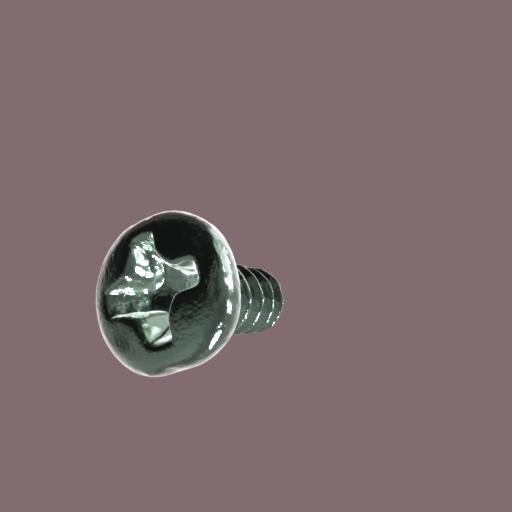
Label: screw